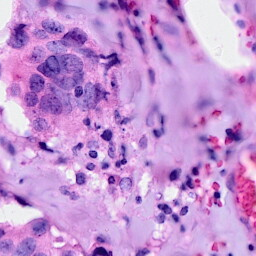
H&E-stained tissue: Breast